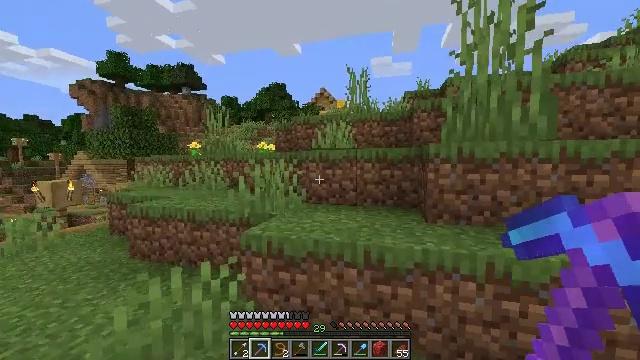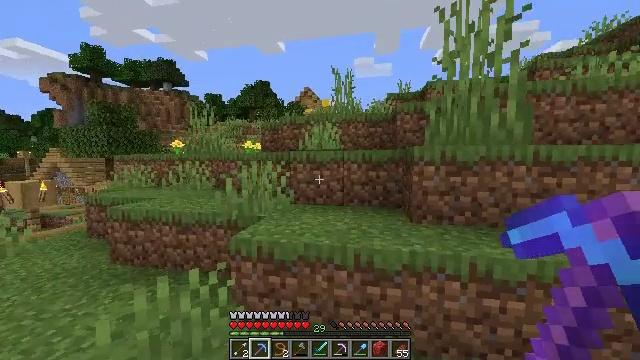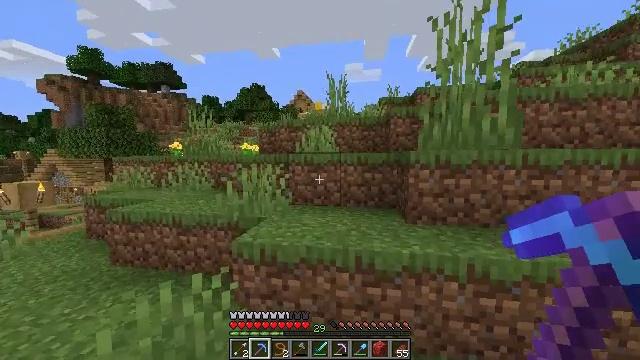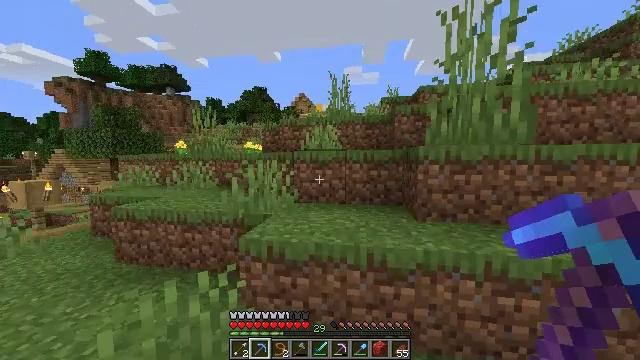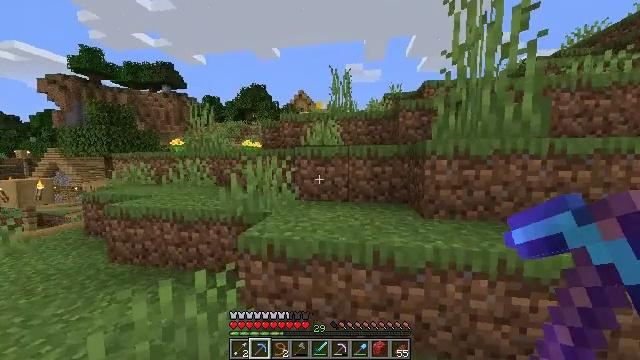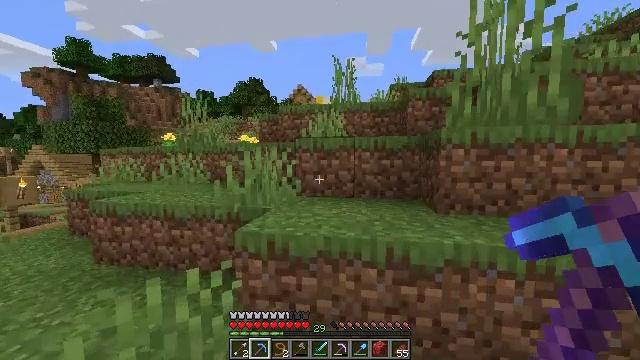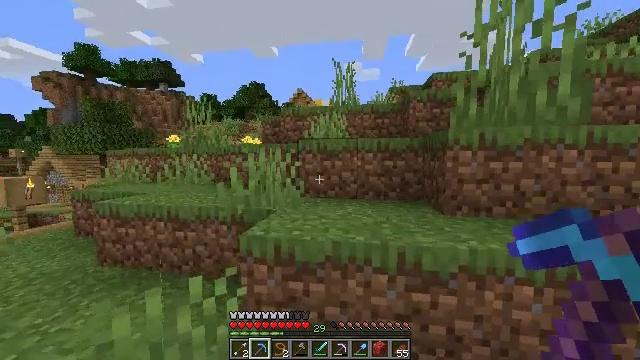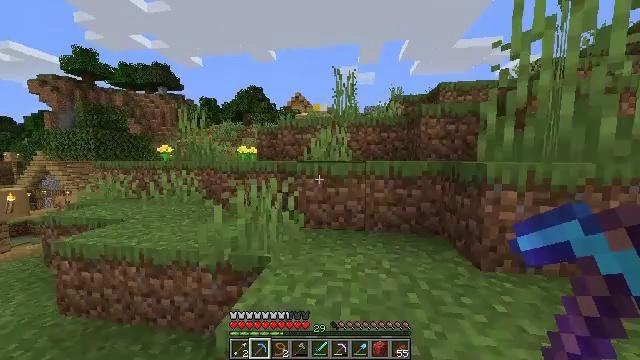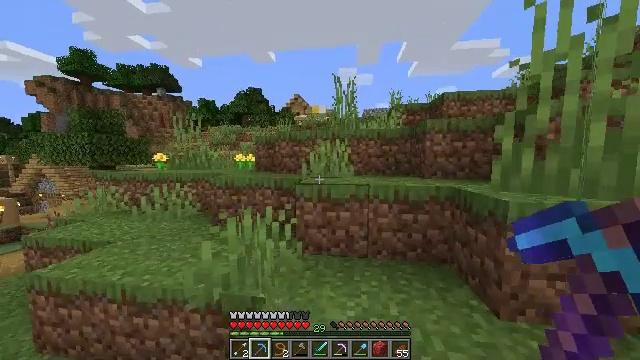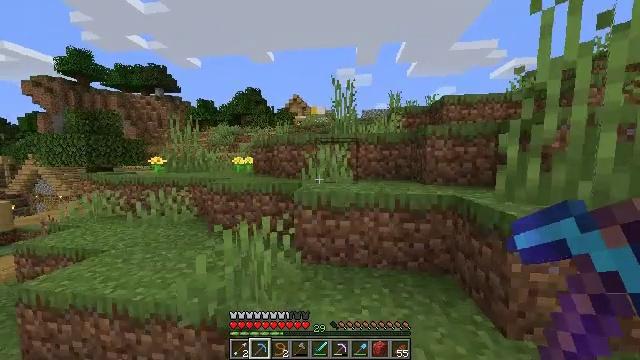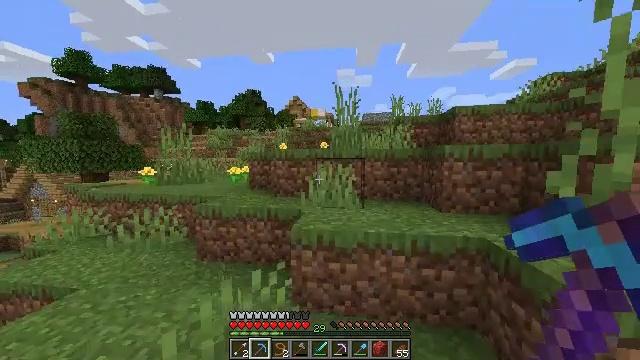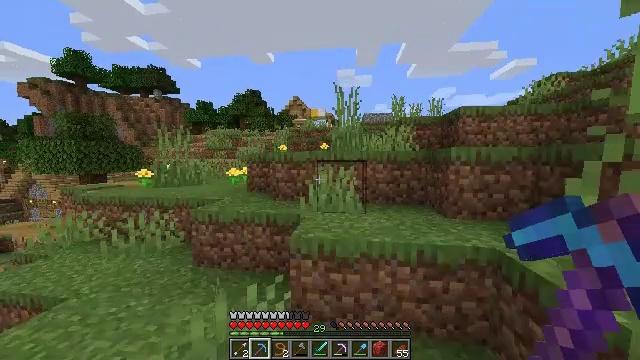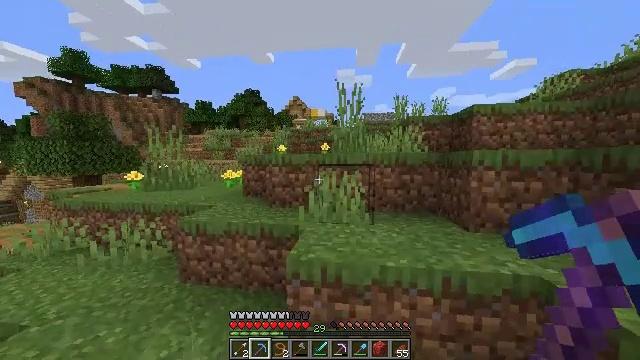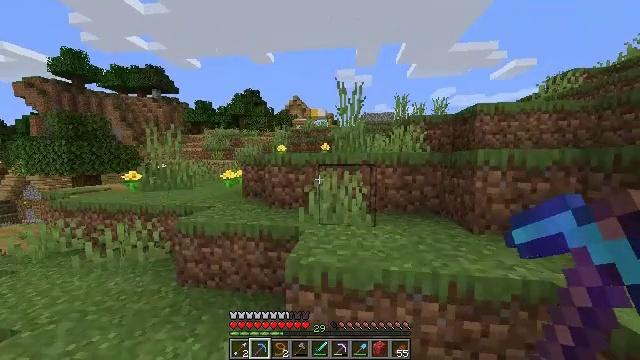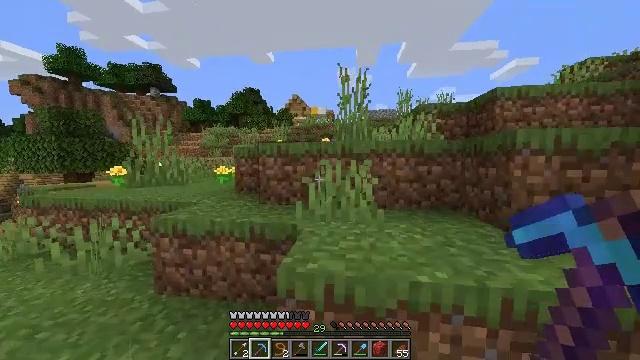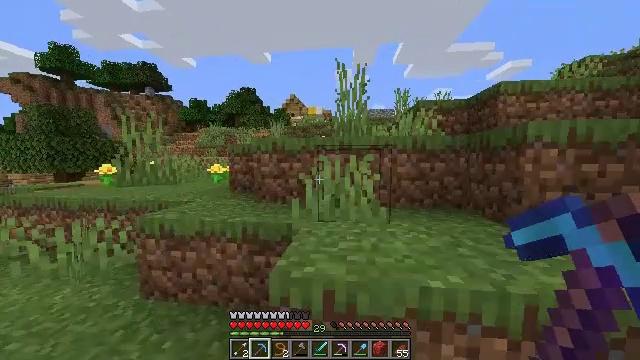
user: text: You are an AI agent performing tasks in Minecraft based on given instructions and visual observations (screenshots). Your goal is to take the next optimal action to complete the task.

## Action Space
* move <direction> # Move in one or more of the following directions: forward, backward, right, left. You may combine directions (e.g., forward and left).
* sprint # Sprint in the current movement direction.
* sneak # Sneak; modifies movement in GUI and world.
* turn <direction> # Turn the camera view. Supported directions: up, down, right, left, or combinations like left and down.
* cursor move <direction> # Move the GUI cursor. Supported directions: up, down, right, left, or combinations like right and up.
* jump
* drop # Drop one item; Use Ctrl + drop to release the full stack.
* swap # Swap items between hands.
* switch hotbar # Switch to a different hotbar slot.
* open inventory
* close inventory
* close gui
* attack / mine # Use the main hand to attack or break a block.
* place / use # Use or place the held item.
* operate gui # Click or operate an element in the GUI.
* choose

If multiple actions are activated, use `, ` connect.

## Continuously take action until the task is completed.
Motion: motion action
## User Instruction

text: Drop a lead.
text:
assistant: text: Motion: move forward, sprint, turn right
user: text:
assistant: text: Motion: move forward, sprint, turn right
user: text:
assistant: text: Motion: move forward, sprint
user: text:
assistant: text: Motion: move forward, sprint
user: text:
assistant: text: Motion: move forward, sprint
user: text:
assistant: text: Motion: move forward, sprint
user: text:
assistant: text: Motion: move forward, sprint, jump
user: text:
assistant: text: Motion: move forward, sprint, jump
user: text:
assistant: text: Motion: move forward, sprint, jump
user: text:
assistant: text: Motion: move forward, sprint, jump
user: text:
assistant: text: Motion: move forward, sprint
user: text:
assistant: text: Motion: move forward, sprint
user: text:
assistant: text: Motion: move forward, sprint
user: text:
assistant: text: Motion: move forward, sprint
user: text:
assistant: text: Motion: move forward, sprint
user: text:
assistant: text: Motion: move forward, sprint, turn right
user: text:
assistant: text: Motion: move forward, sprint, turn right, jump
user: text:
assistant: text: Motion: move forward, sprint, jump
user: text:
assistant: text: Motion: move forward, sprint, jump
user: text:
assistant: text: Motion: move forward, sprint, jump
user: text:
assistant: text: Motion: move forward, sprint
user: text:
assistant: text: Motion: move forward, sprint
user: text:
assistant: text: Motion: move forward, sprint
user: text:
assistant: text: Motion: move forward, sprint
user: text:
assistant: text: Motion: move forward, sprint
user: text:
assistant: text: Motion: move forward, sprint
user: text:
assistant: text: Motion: move forward, sprint
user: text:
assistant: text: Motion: move forward, sprint, jump
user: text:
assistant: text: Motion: move forward, sprint, jump
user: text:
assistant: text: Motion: move forward, sprint, jump